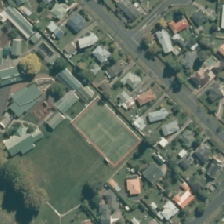
Land cover: urban_parkland